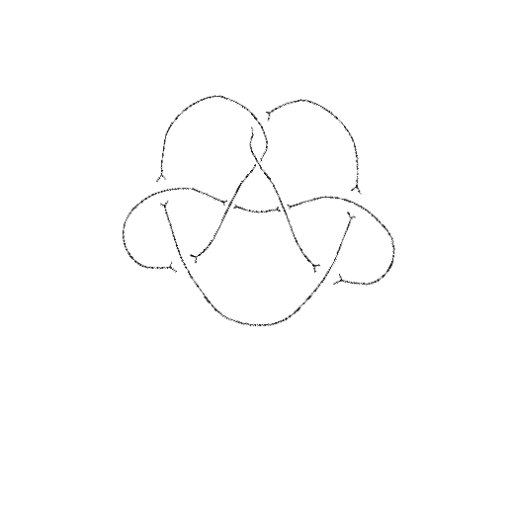
Crossing number: 8